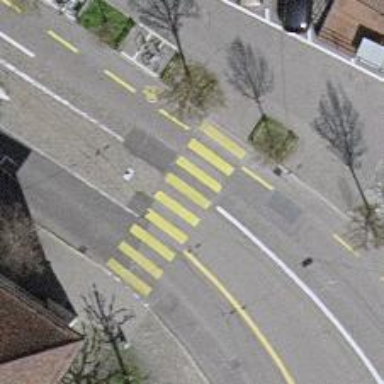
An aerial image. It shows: Marked crossing with zebra markings.